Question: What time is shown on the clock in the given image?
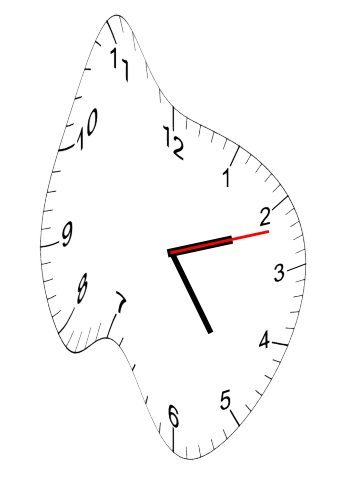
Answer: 02:24:12